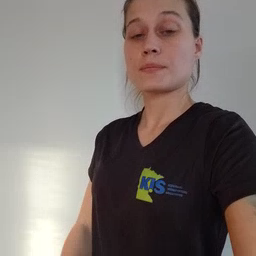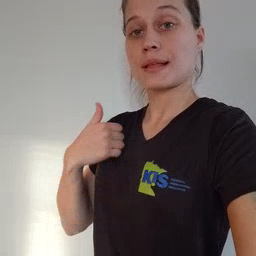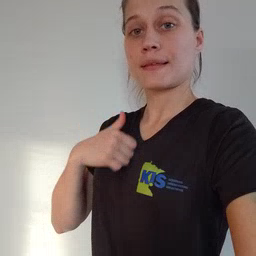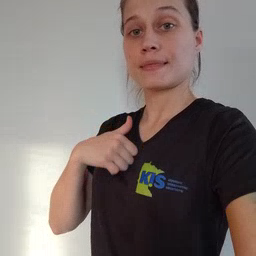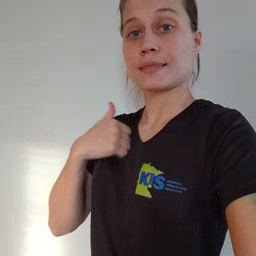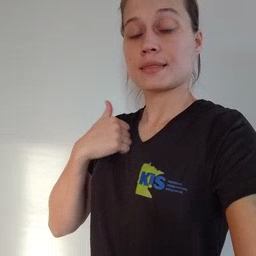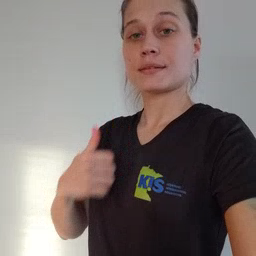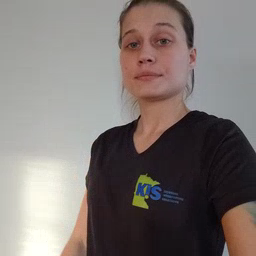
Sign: bath